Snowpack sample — Loveland Pass, Silver Plume, Colorado, USA (12/14/25, 10:50 AM MST)
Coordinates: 39.664, -105.882
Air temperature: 36 °F
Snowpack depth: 67 cm
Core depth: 10 cm
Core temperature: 50 °F
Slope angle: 6°, slope face: 326°
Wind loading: low
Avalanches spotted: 0
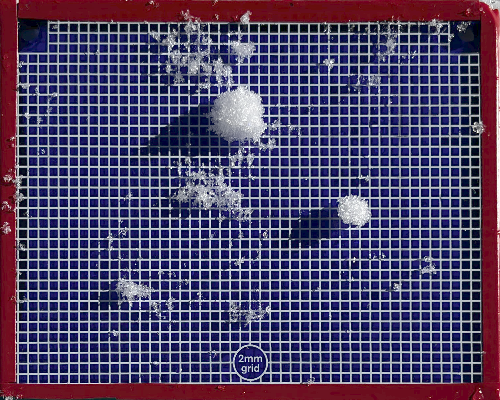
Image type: profile
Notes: No avalanches spotted, very late start to the season with minimal snowpack